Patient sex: M
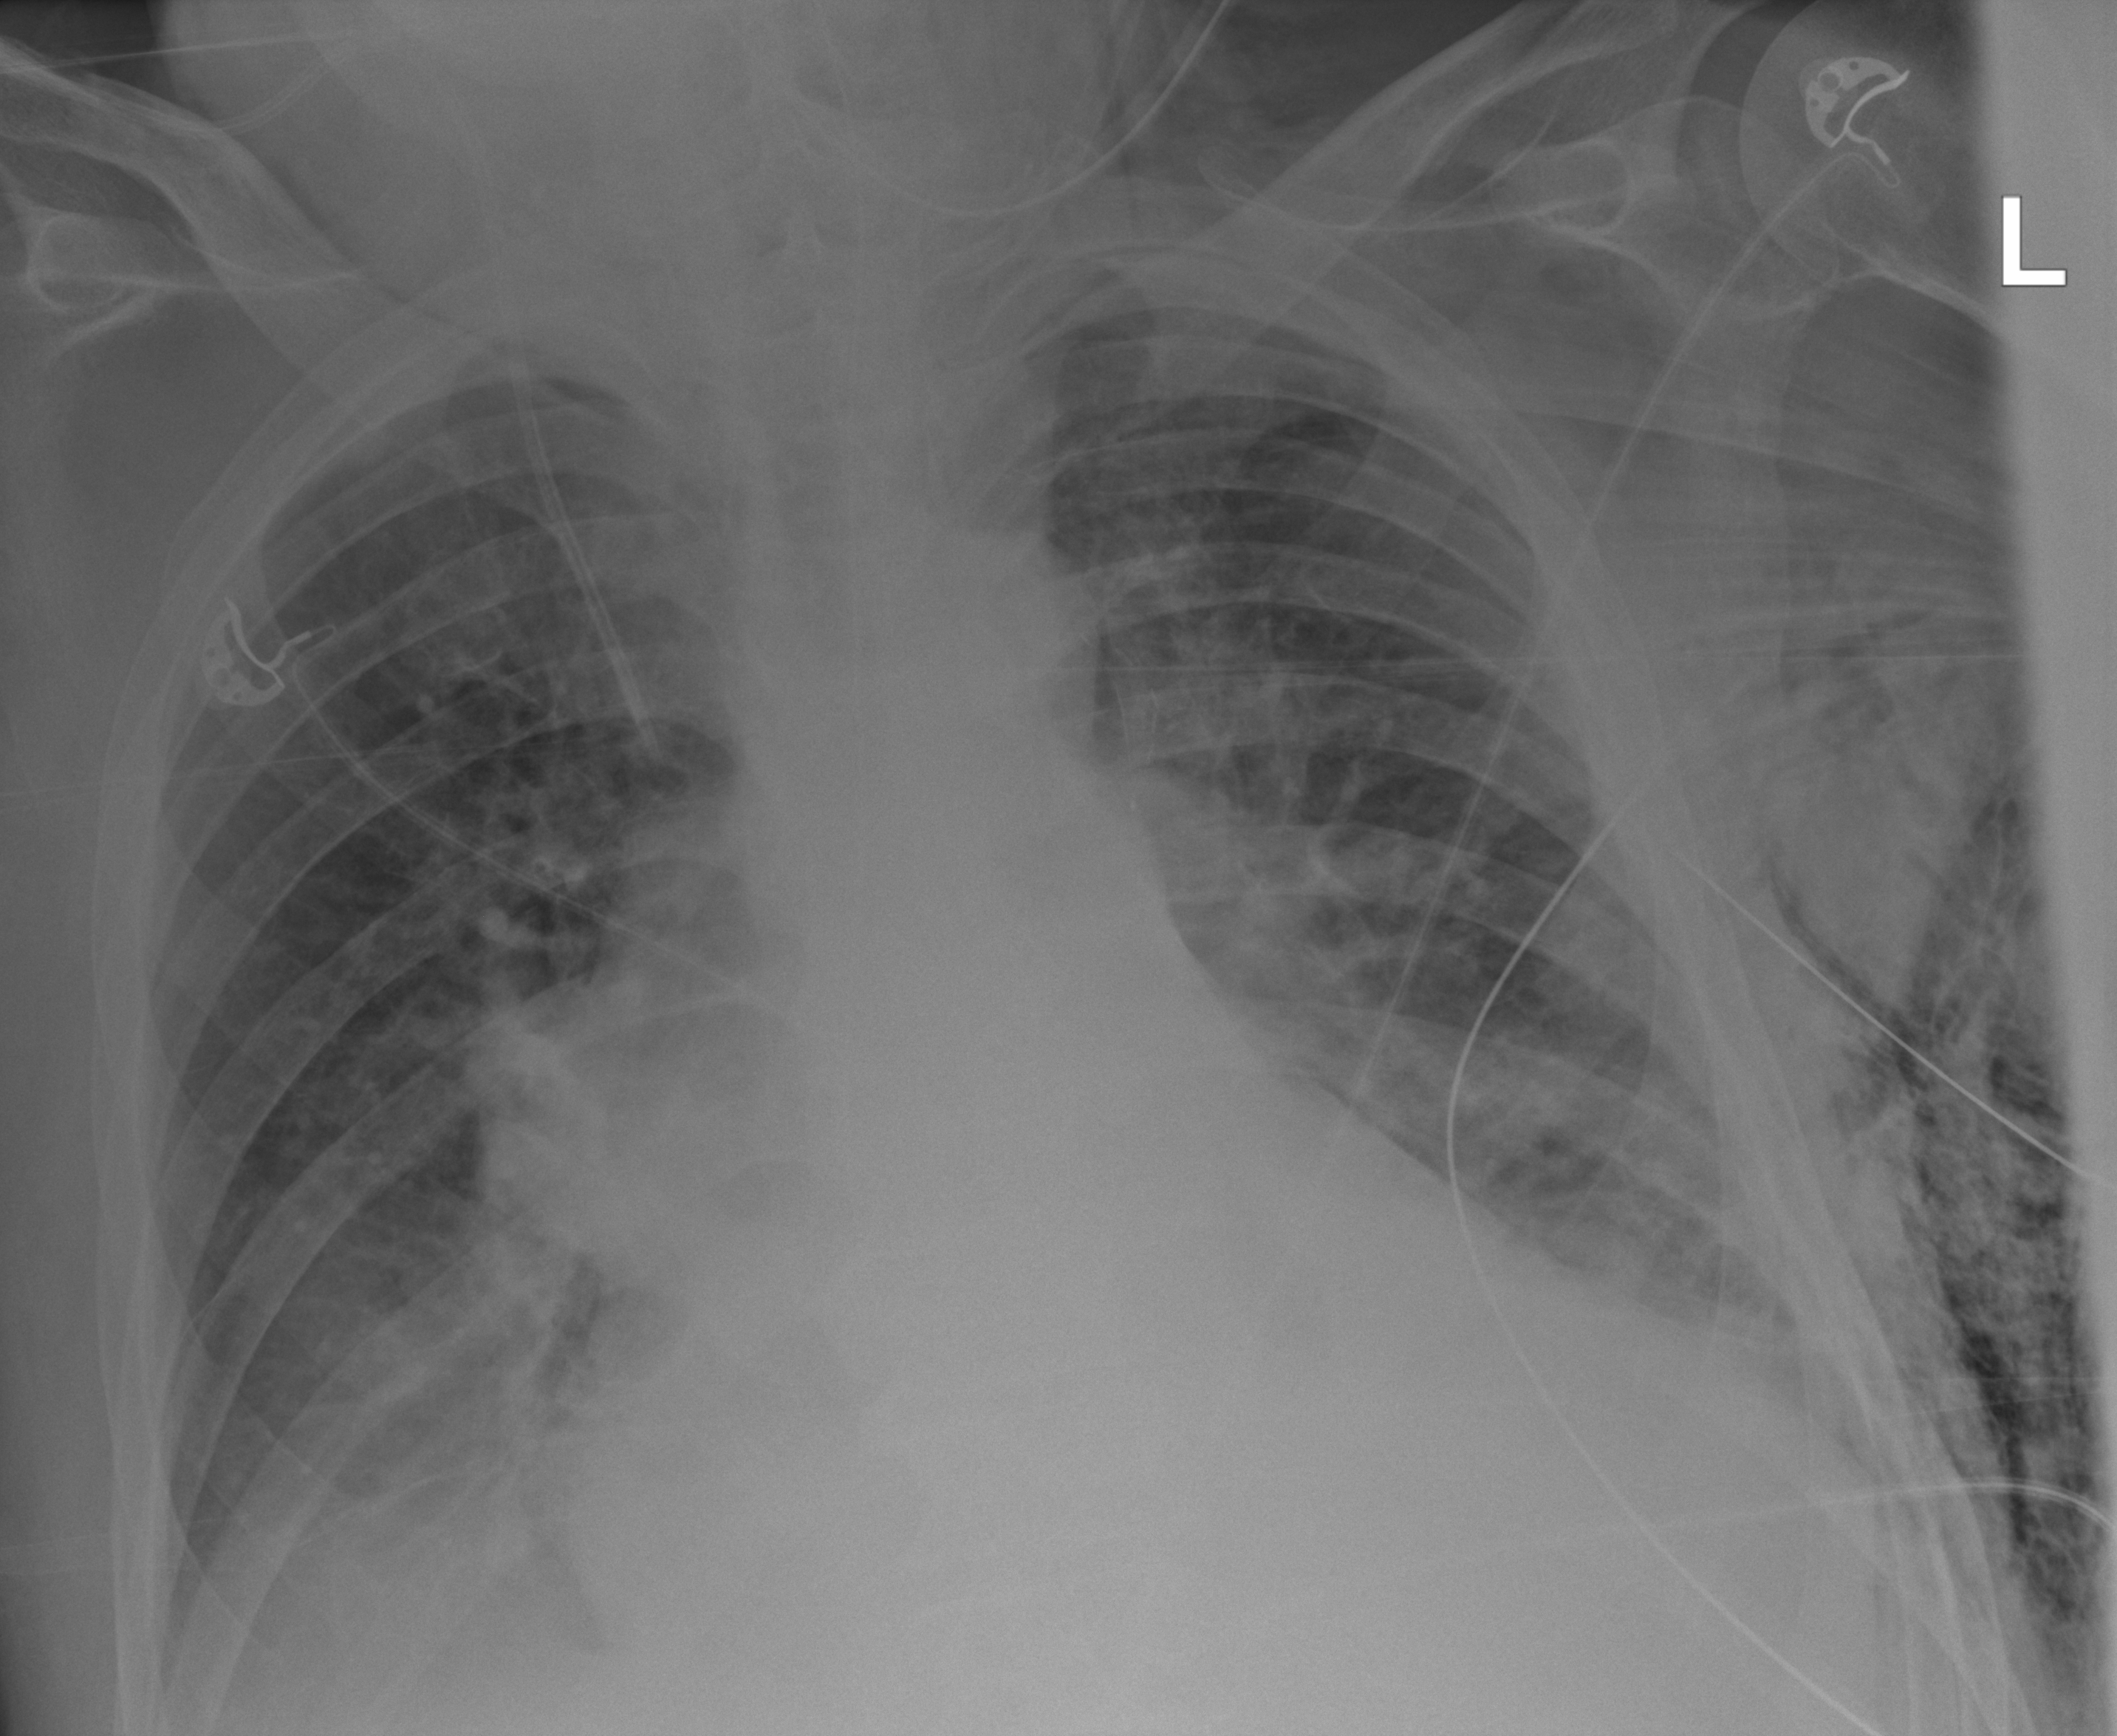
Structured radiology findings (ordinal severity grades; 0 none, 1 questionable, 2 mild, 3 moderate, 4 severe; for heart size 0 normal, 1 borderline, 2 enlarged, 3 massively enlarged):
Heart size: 2
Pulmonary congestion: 2
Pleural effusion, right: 1
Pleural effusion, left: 2
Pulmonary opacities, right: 0
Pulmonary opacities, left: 0
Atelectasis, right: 2
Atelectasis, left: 2